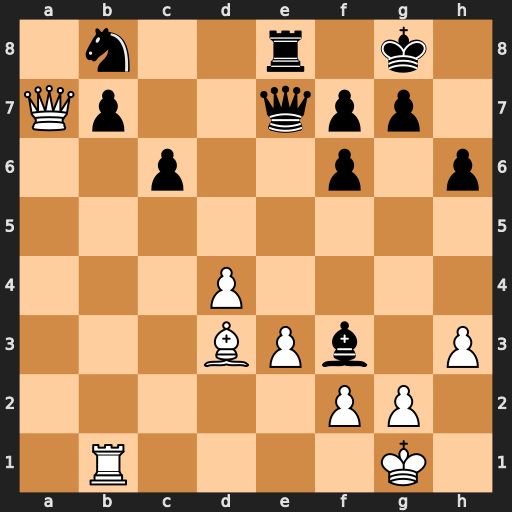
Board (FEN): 1n2r1k1/Qp2qpp1/2p2p1p/8/3P4/3BPb1P/5PP1/1R4K1
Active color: w
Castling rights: -
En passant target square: -
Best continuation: Rxb7 Qxb7 Qxb7